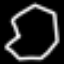
Label: octagon